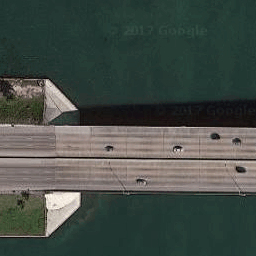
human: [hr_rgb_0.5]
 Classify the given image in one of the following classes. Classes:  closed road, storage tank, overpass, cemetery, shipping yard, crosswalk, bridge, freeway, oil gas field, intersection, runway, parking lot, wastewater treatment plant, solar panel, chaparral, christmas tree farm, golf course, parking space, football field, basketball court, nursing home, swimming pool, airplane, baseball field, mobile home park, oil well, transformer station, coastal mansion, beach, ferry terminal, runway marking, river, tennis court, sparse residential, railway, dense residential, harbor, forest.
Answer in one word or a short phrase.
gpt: bridge